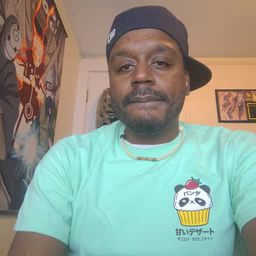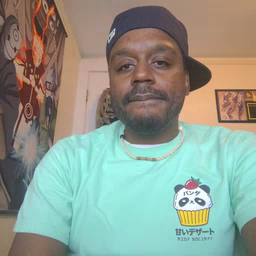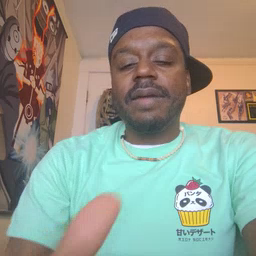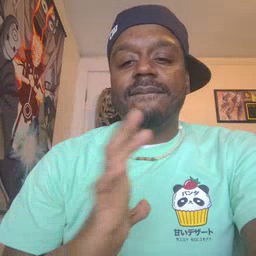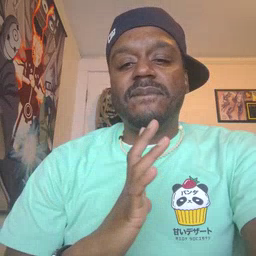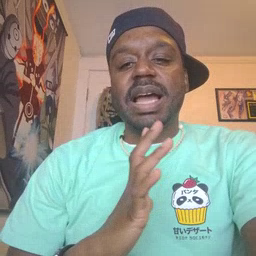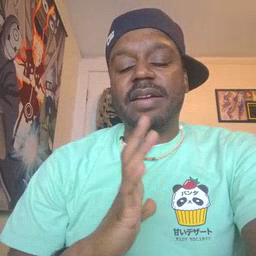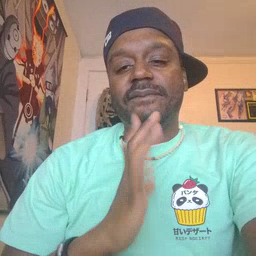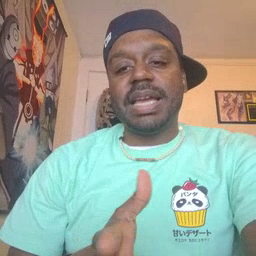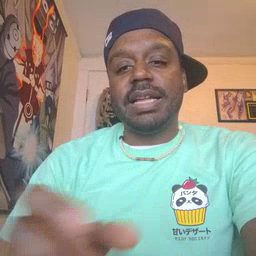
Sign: fine